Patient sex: F
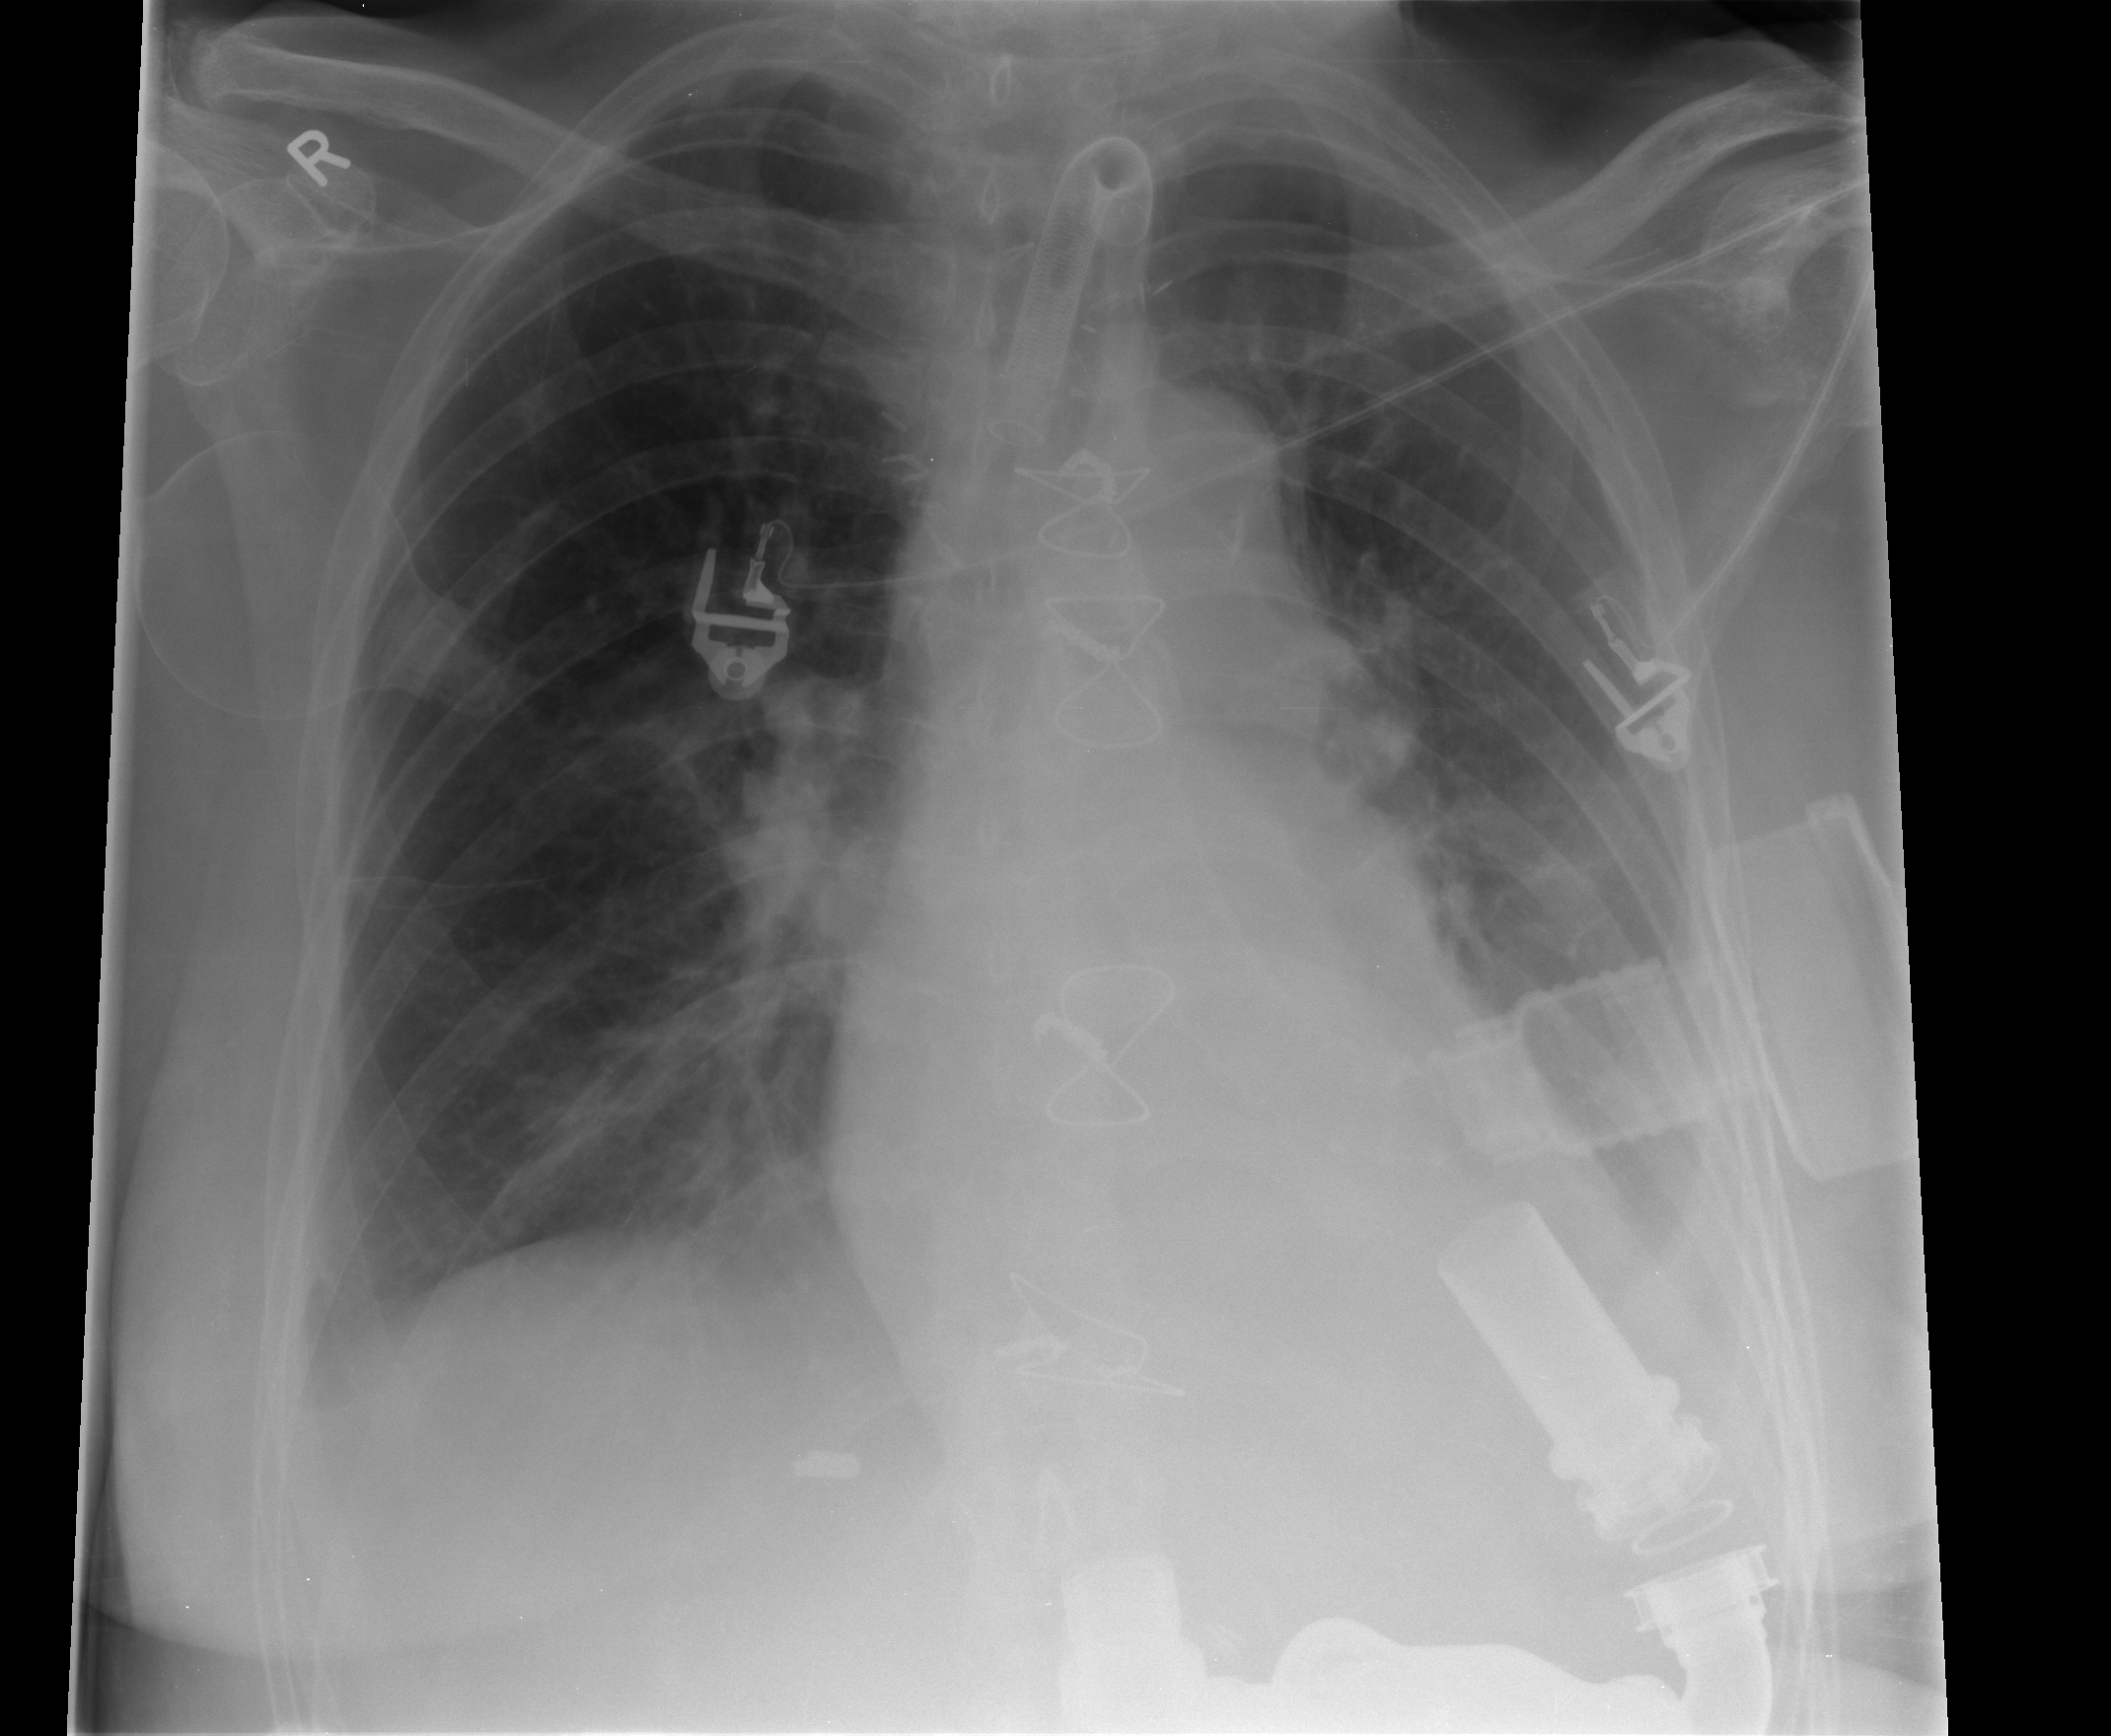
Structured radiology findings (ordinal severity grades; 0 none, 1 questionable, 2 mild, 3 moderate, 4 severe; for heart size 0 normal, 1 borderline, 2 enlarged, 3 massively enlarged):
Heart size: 2
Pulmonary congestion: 2
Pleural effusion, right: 1
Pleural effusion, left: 1
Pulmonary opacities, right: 0
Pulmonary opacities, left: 0
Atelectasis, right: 1
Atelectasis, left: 2